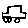
Label: car